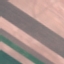
Land use / land cover class: AnnualCrop